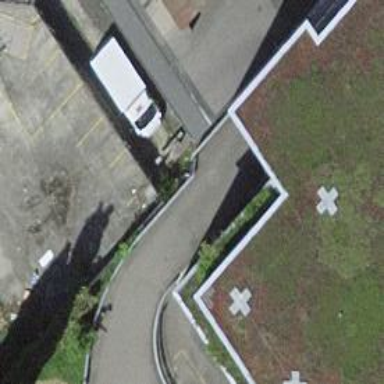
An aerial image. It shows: Retaining wall.